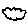
Label: cloud